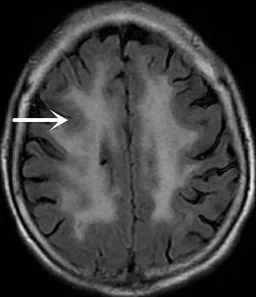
Imaging examination. (C) The T2 Flair sequence of the skull MRI also shows abnormal signals in the white matter region of the brain.
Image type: radiology (mri)